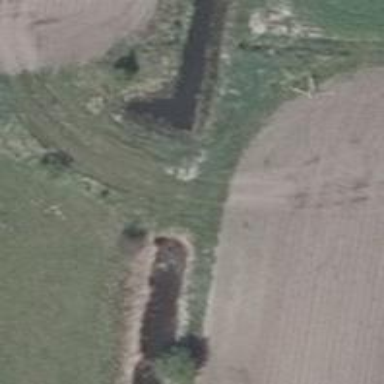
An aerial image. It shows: Culvert tunnel.